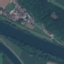
Land use / land cover: River